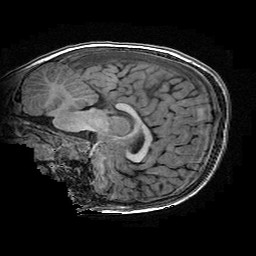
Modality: T1w
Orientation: sagittal
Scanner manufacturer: ge
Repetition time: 0.008096 s
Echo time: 0.00318 s